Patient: sex M, age 71
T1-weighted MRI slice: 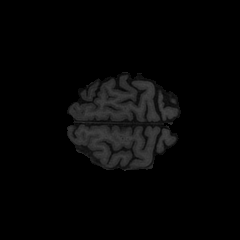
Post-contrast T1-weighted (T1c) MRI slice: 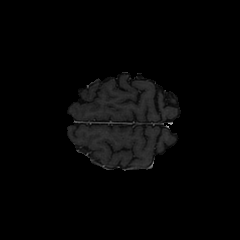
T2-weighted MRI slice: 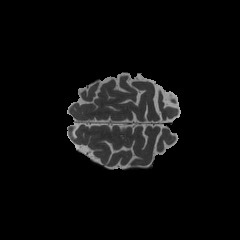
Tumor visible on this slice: no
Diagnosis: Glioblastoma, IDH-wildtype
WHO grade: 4